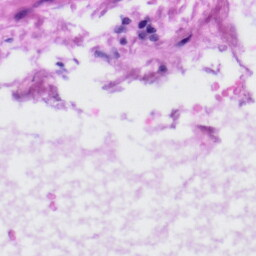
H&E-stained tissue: Liver